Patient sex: M
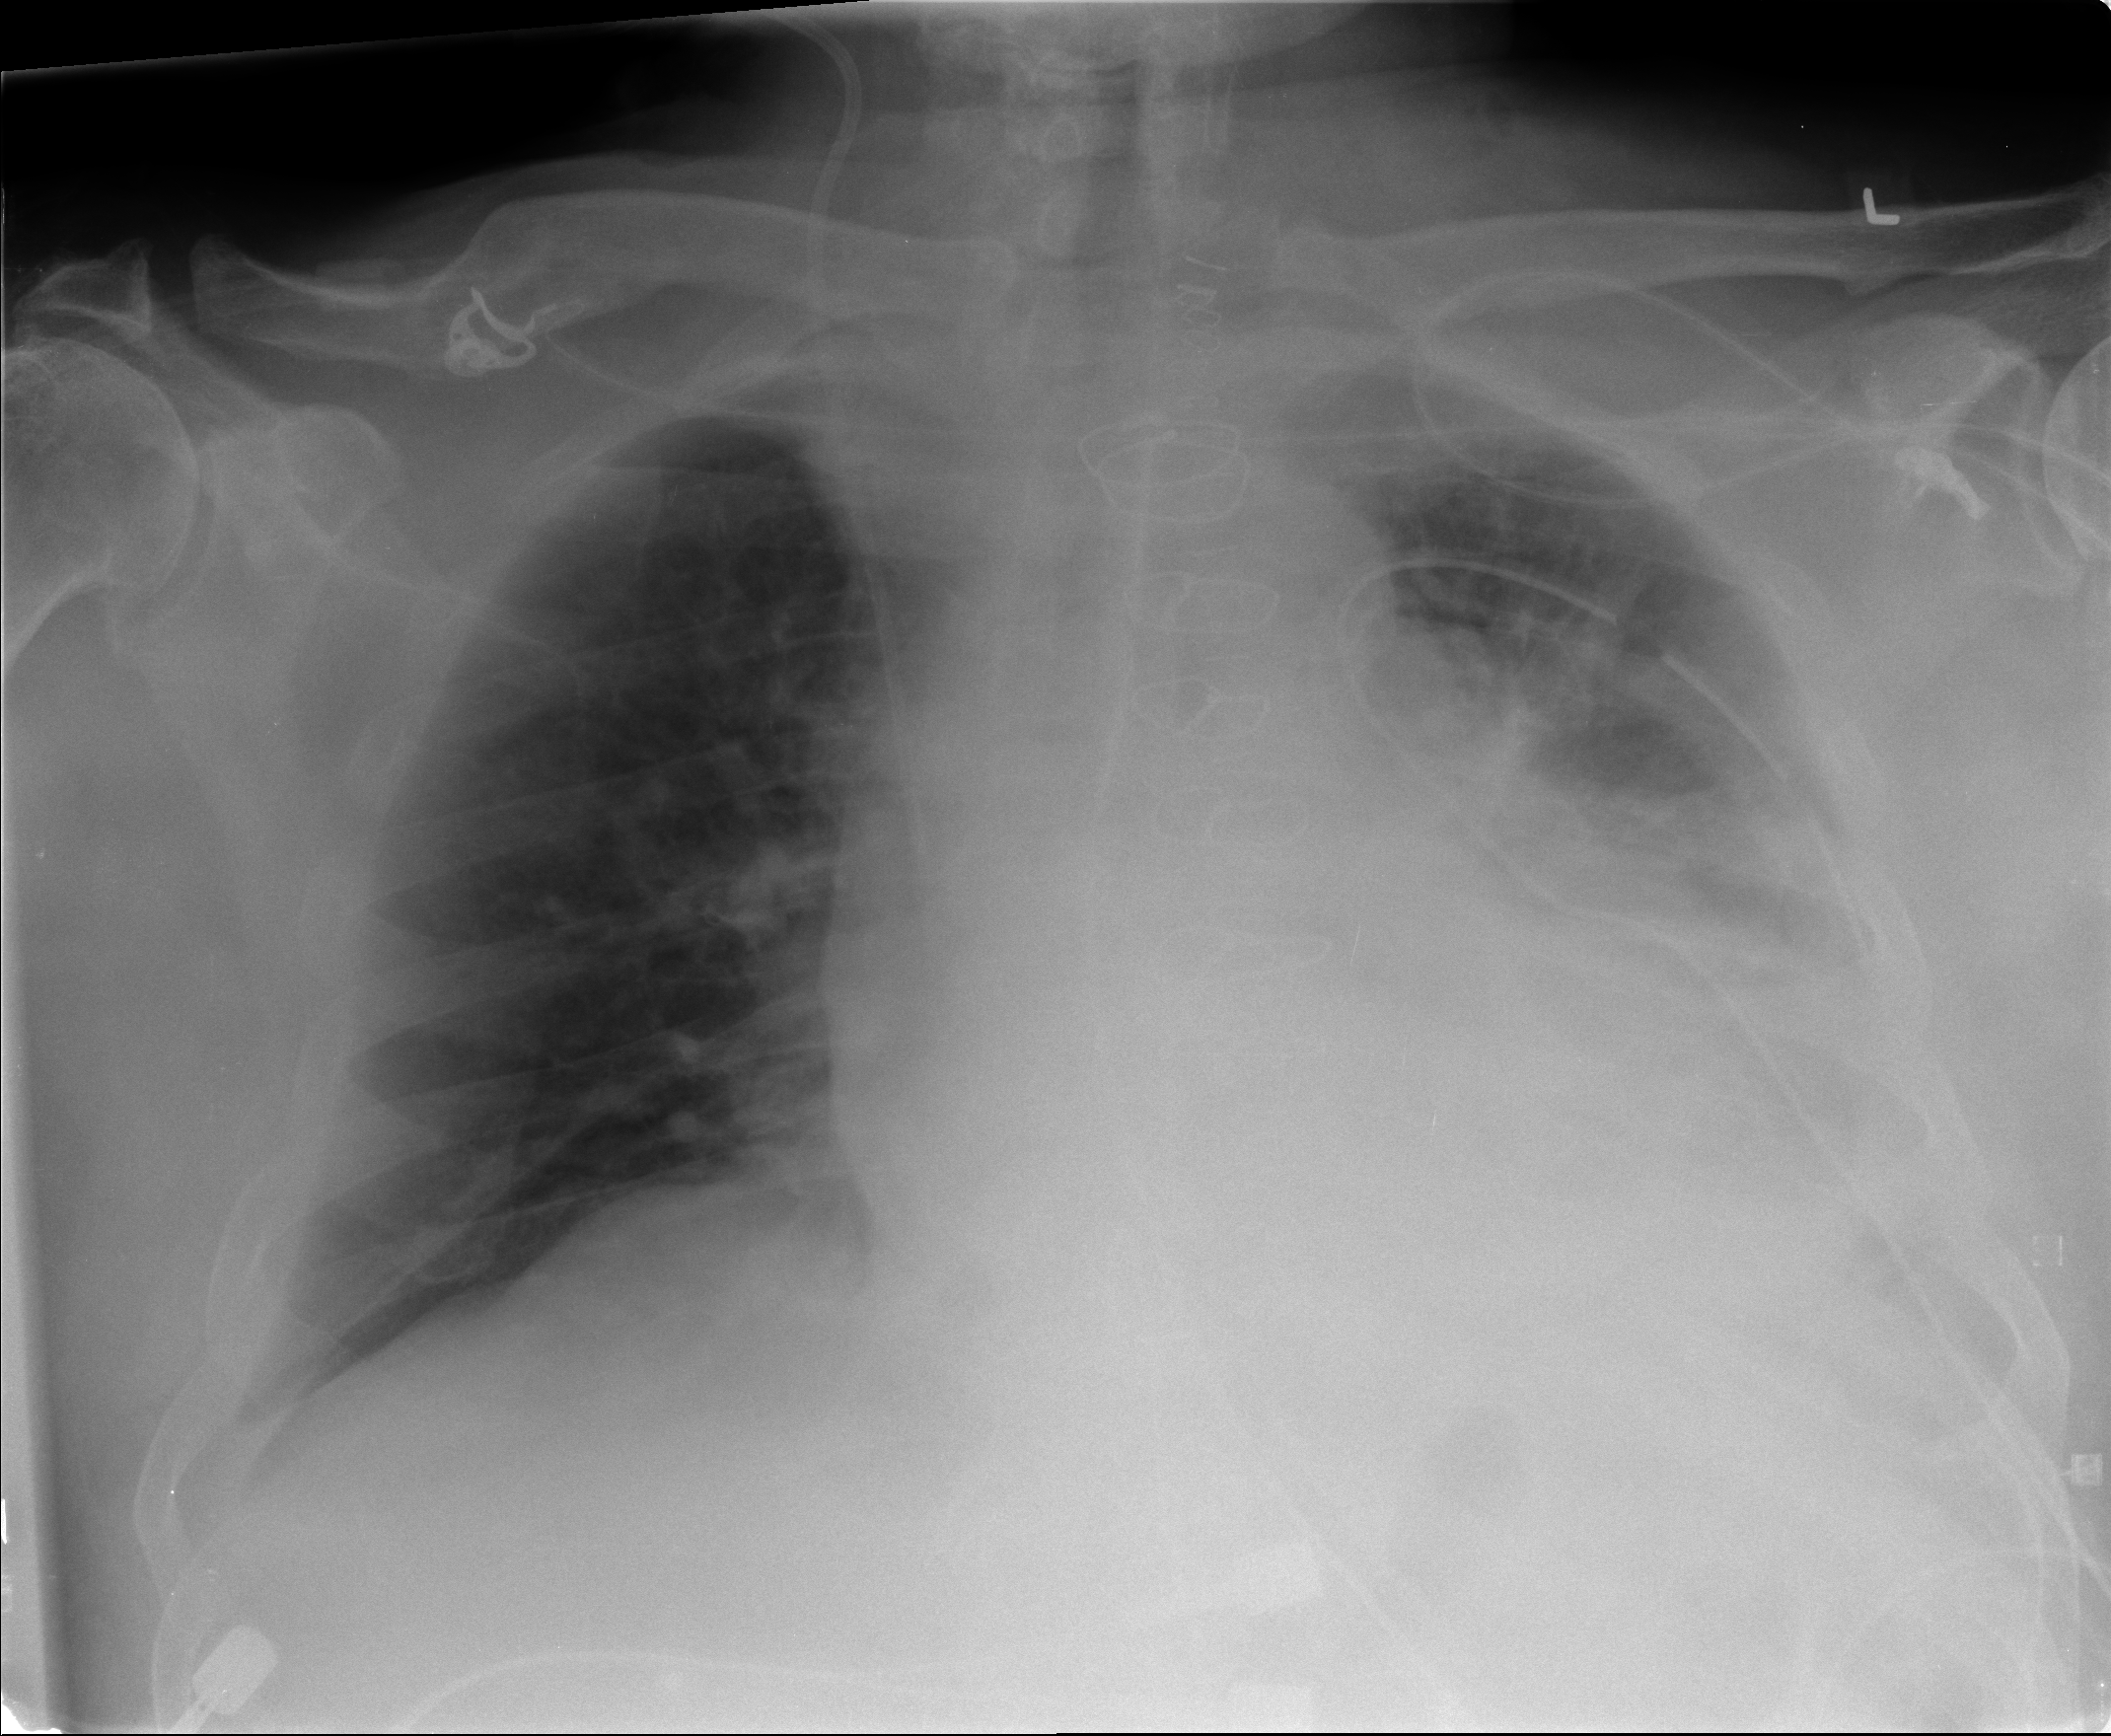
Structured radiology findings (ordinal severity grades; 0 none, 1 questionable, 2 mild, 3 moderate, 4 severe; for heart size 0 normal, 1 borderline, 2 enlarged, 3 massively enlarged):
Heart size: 2
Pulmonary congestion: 1
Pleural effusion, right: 2
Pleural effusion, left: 2
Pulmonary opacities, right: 0
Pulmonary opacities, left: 2
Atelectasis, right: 2
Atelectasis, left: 3